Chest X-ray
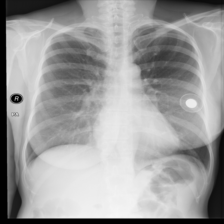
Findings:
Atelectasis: negative
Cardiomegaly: negative
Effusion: negative
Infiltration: negative
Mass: negative
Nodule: negative
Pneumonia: negative
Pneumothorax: negative
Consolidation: negative
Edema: negative
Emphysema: negative
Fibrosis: negative
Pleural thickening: negative
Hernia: negative